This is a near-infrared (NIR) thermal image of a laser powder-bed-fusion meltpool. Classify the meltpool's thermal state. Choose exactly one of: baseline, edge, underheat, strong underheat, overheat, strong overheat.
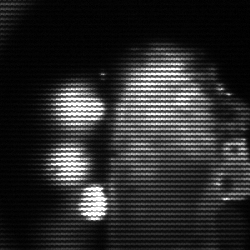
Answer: strong underheat